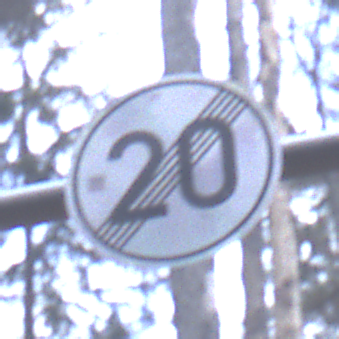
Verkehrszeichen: EndeGeschwindigkeit20
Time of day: MorningAfternoon
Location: Outdoor (Nature)
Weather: Overcast
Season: Winter
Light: Natural